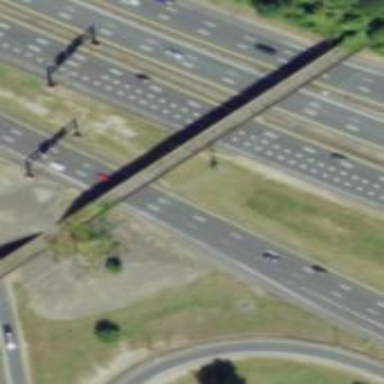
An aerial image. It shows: Urban freeway or expressway.